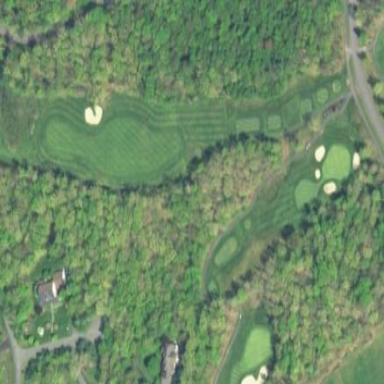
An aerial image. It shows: Rough area on grassy golf course.